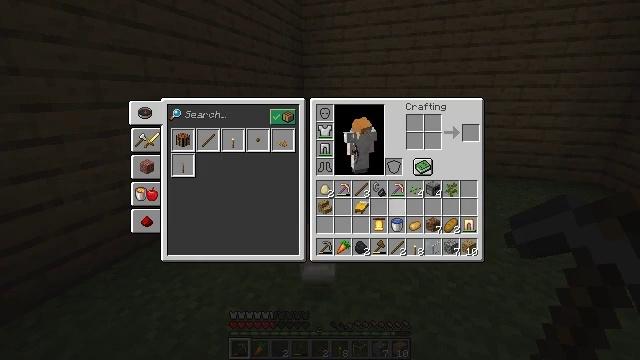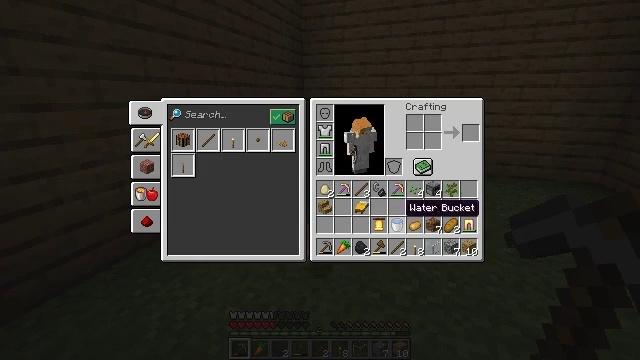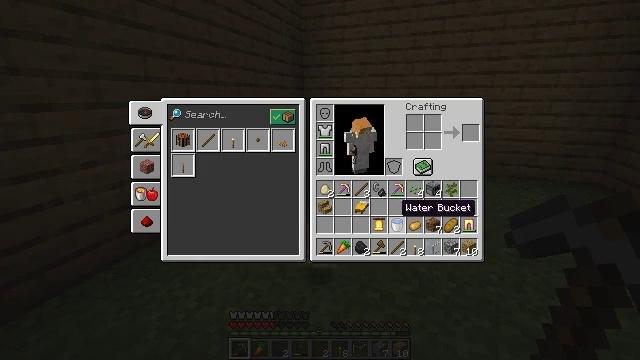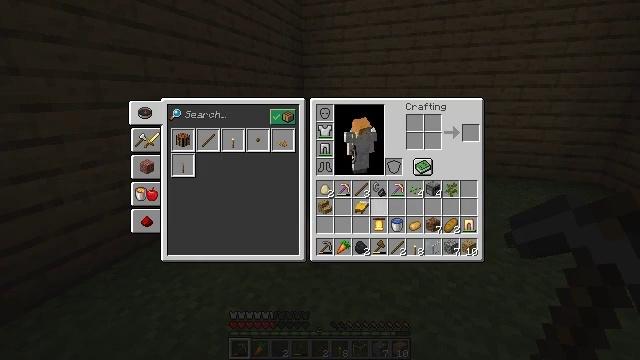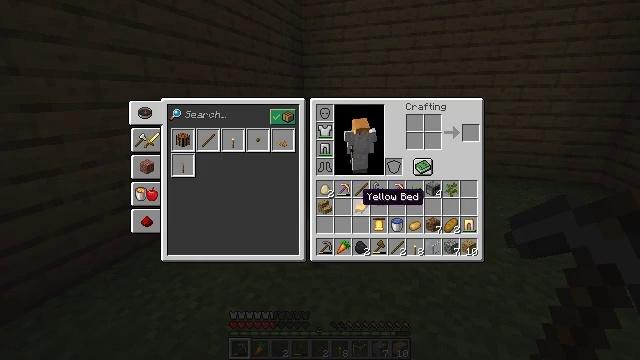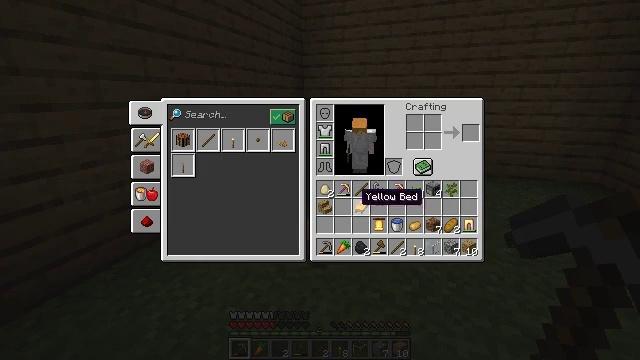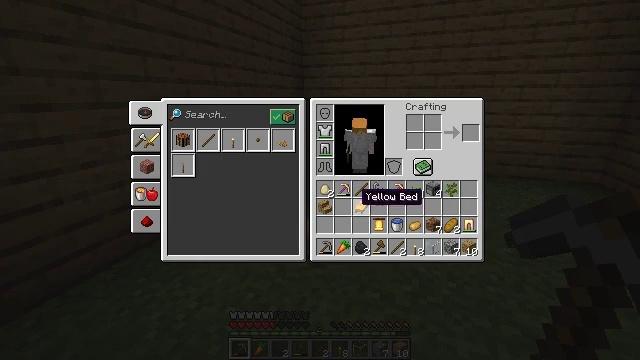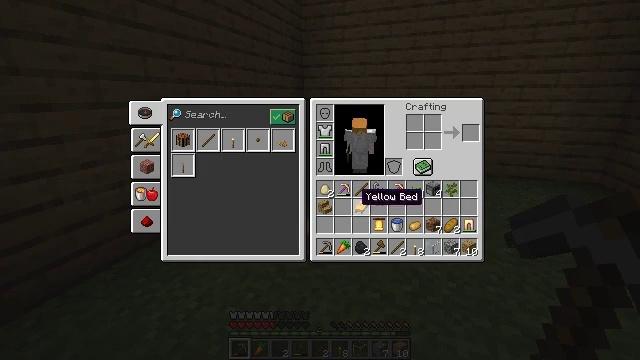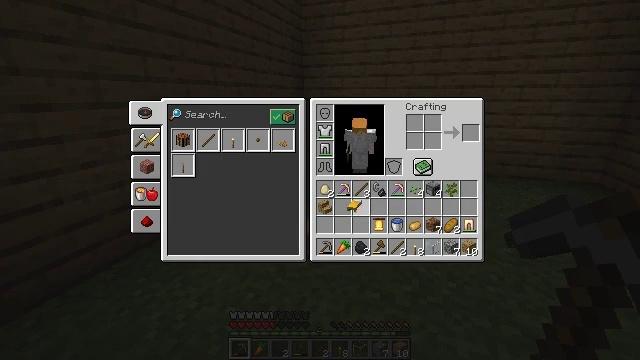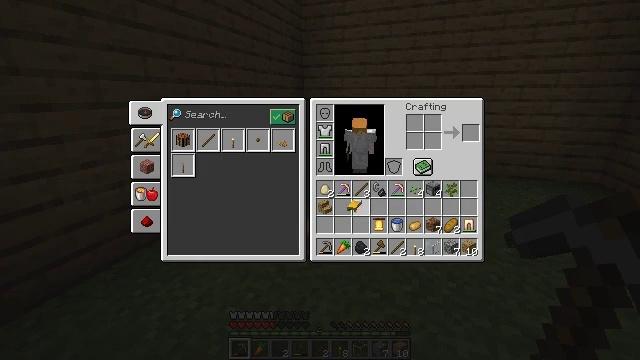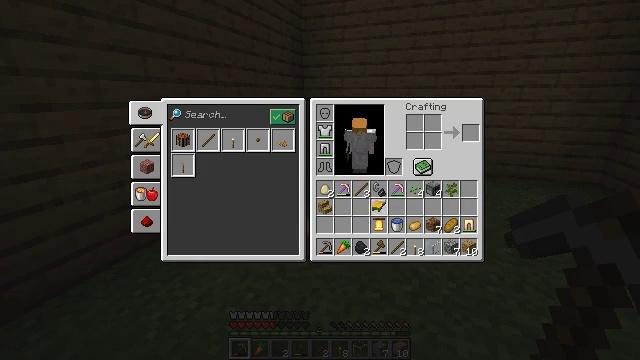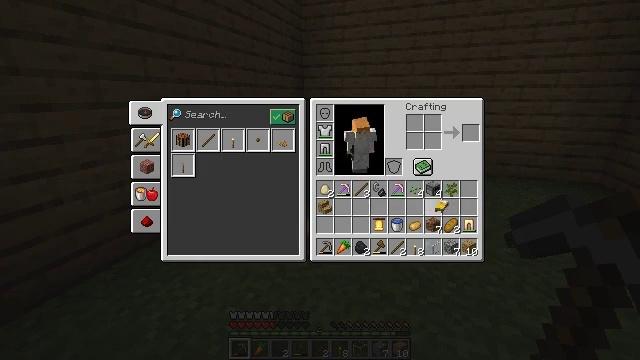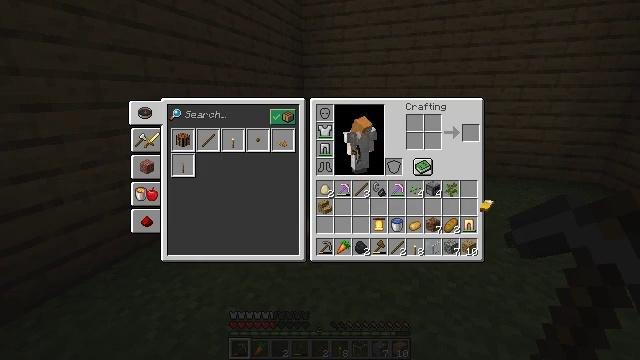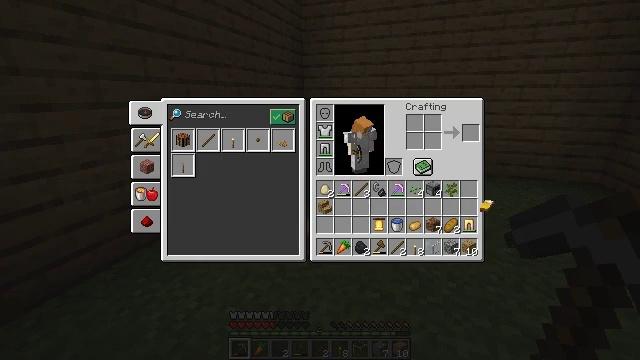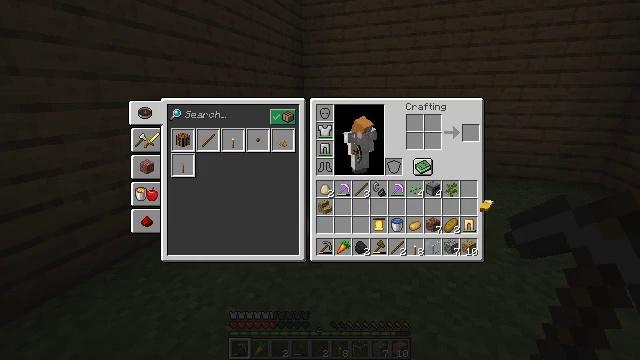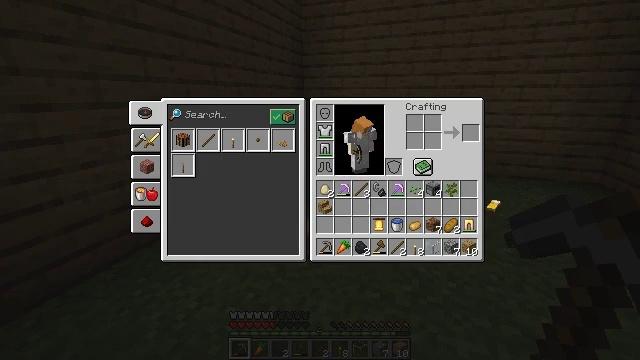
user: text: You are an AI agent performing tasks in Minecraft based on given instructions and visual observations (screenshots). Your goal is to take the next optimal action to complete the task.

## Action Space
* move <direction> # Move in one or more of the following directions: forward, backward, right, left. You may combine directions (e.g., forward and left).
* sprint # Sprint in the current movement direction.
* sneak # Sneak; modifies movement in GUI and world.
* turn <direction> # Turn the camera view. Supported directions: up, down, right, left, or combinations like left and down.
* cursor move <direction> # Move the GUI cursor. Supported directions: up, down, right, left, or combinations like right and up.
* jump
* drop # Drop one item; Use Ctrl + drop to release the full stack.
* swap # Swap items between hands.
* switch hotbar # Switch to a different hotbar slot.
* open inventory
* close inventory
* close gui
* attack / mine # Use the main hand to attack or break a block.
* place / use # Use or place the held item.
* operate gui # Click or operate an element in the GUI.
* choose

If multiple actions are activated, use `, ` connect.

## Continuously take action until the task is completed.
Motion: motion action
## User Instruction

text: Drop a yellow bed.
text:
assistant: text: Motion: no_op
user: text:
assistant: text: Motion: no_op
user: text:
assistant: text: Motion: turn left
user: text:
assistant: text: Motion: turn left and up
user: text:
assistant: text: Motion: no_op
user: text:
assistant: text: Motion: no_op
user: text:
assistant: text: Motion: no_op
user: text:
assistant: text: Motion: attack / mine
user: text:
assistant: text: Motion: attack / mine
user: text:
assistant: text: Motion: turn right, attack / mine
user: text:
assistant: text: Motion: turn right
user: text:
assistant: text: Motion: turn right
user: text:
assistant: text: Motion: no_op
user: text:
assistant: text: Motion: no_op
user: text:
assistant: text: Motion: turn right
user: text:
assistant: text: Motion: turn right
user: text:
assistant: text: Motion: turn right
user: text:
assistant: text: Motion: no_op
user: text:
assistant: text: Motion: attack / mine
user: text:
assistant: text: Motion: attack / mine
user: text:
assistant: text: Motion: attack / mine
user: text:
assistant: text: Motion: no_op
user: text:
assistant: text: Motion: turn left
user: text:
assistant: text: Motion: turn left and up
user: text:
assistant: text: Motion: turn left and up
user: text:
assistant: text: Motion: no_op
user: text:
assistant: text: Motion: no_op
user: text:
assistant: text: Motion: no_op